Interaction volume radius: 5 \u00c5
Interaction volume height: 30 \u00c5
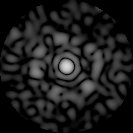
Disorder parameter: 0.8518